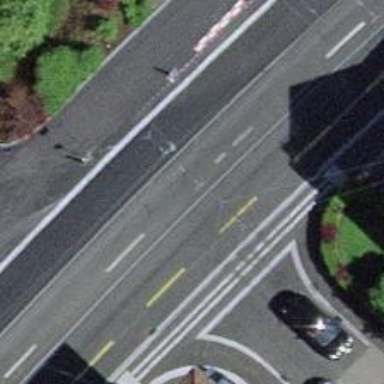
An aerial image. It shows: Residential road with asphalt surface. There are sidewalks on both sides of the road.